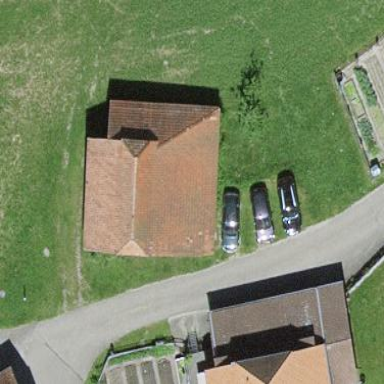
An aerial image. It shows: Rural barn.